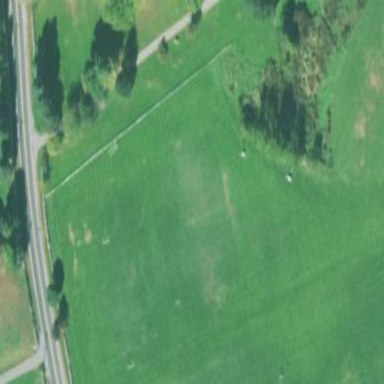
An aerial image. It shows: Soccer pitch for outdoor sports and leisure activities.